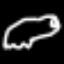
Label: frog